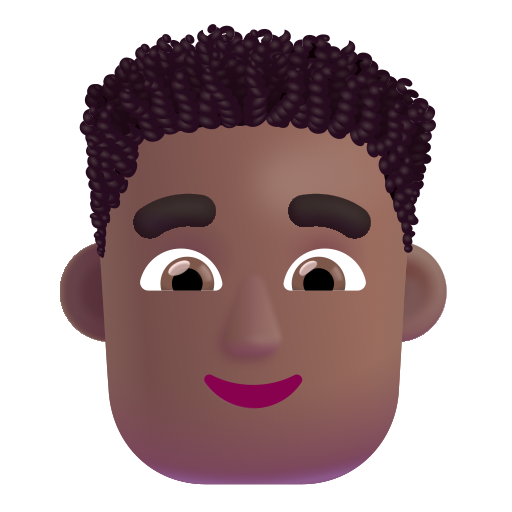
man curly hair color  dark